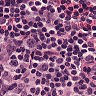
Metastatic tissue present: no